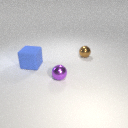
small brown metal sphere to the right of large blue rubber cube